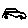
Label: car